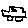
Label: car